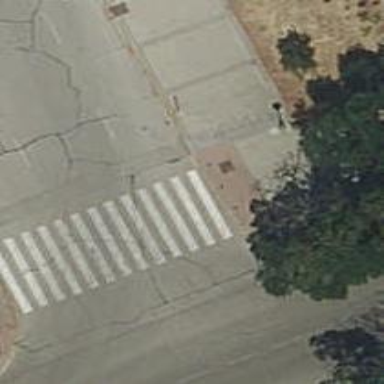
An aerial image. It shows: Uncontrolled zebra crossing on the road.